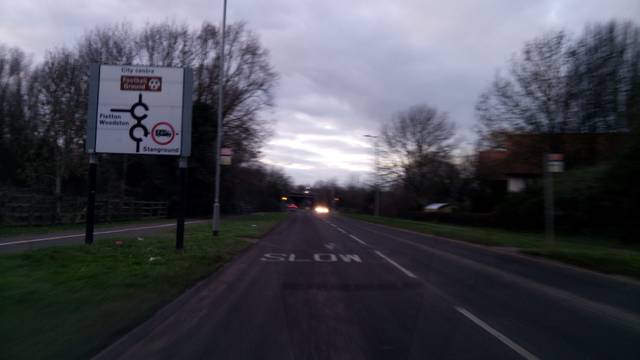
Region: United Kingdom
Coordinates: 52.557, -0.2294